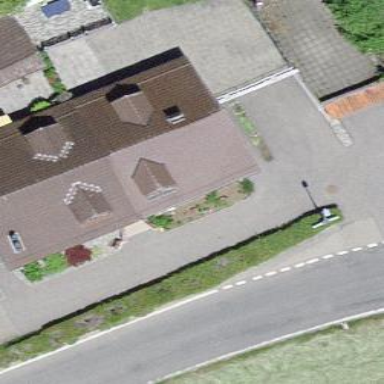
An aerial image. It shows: Residential building.